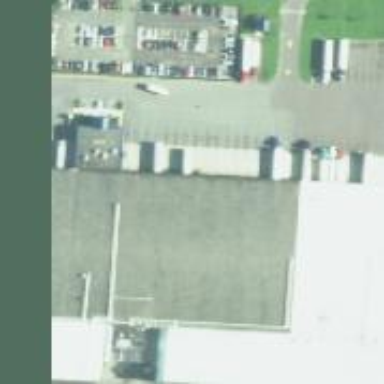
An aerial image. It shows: Industrial building.